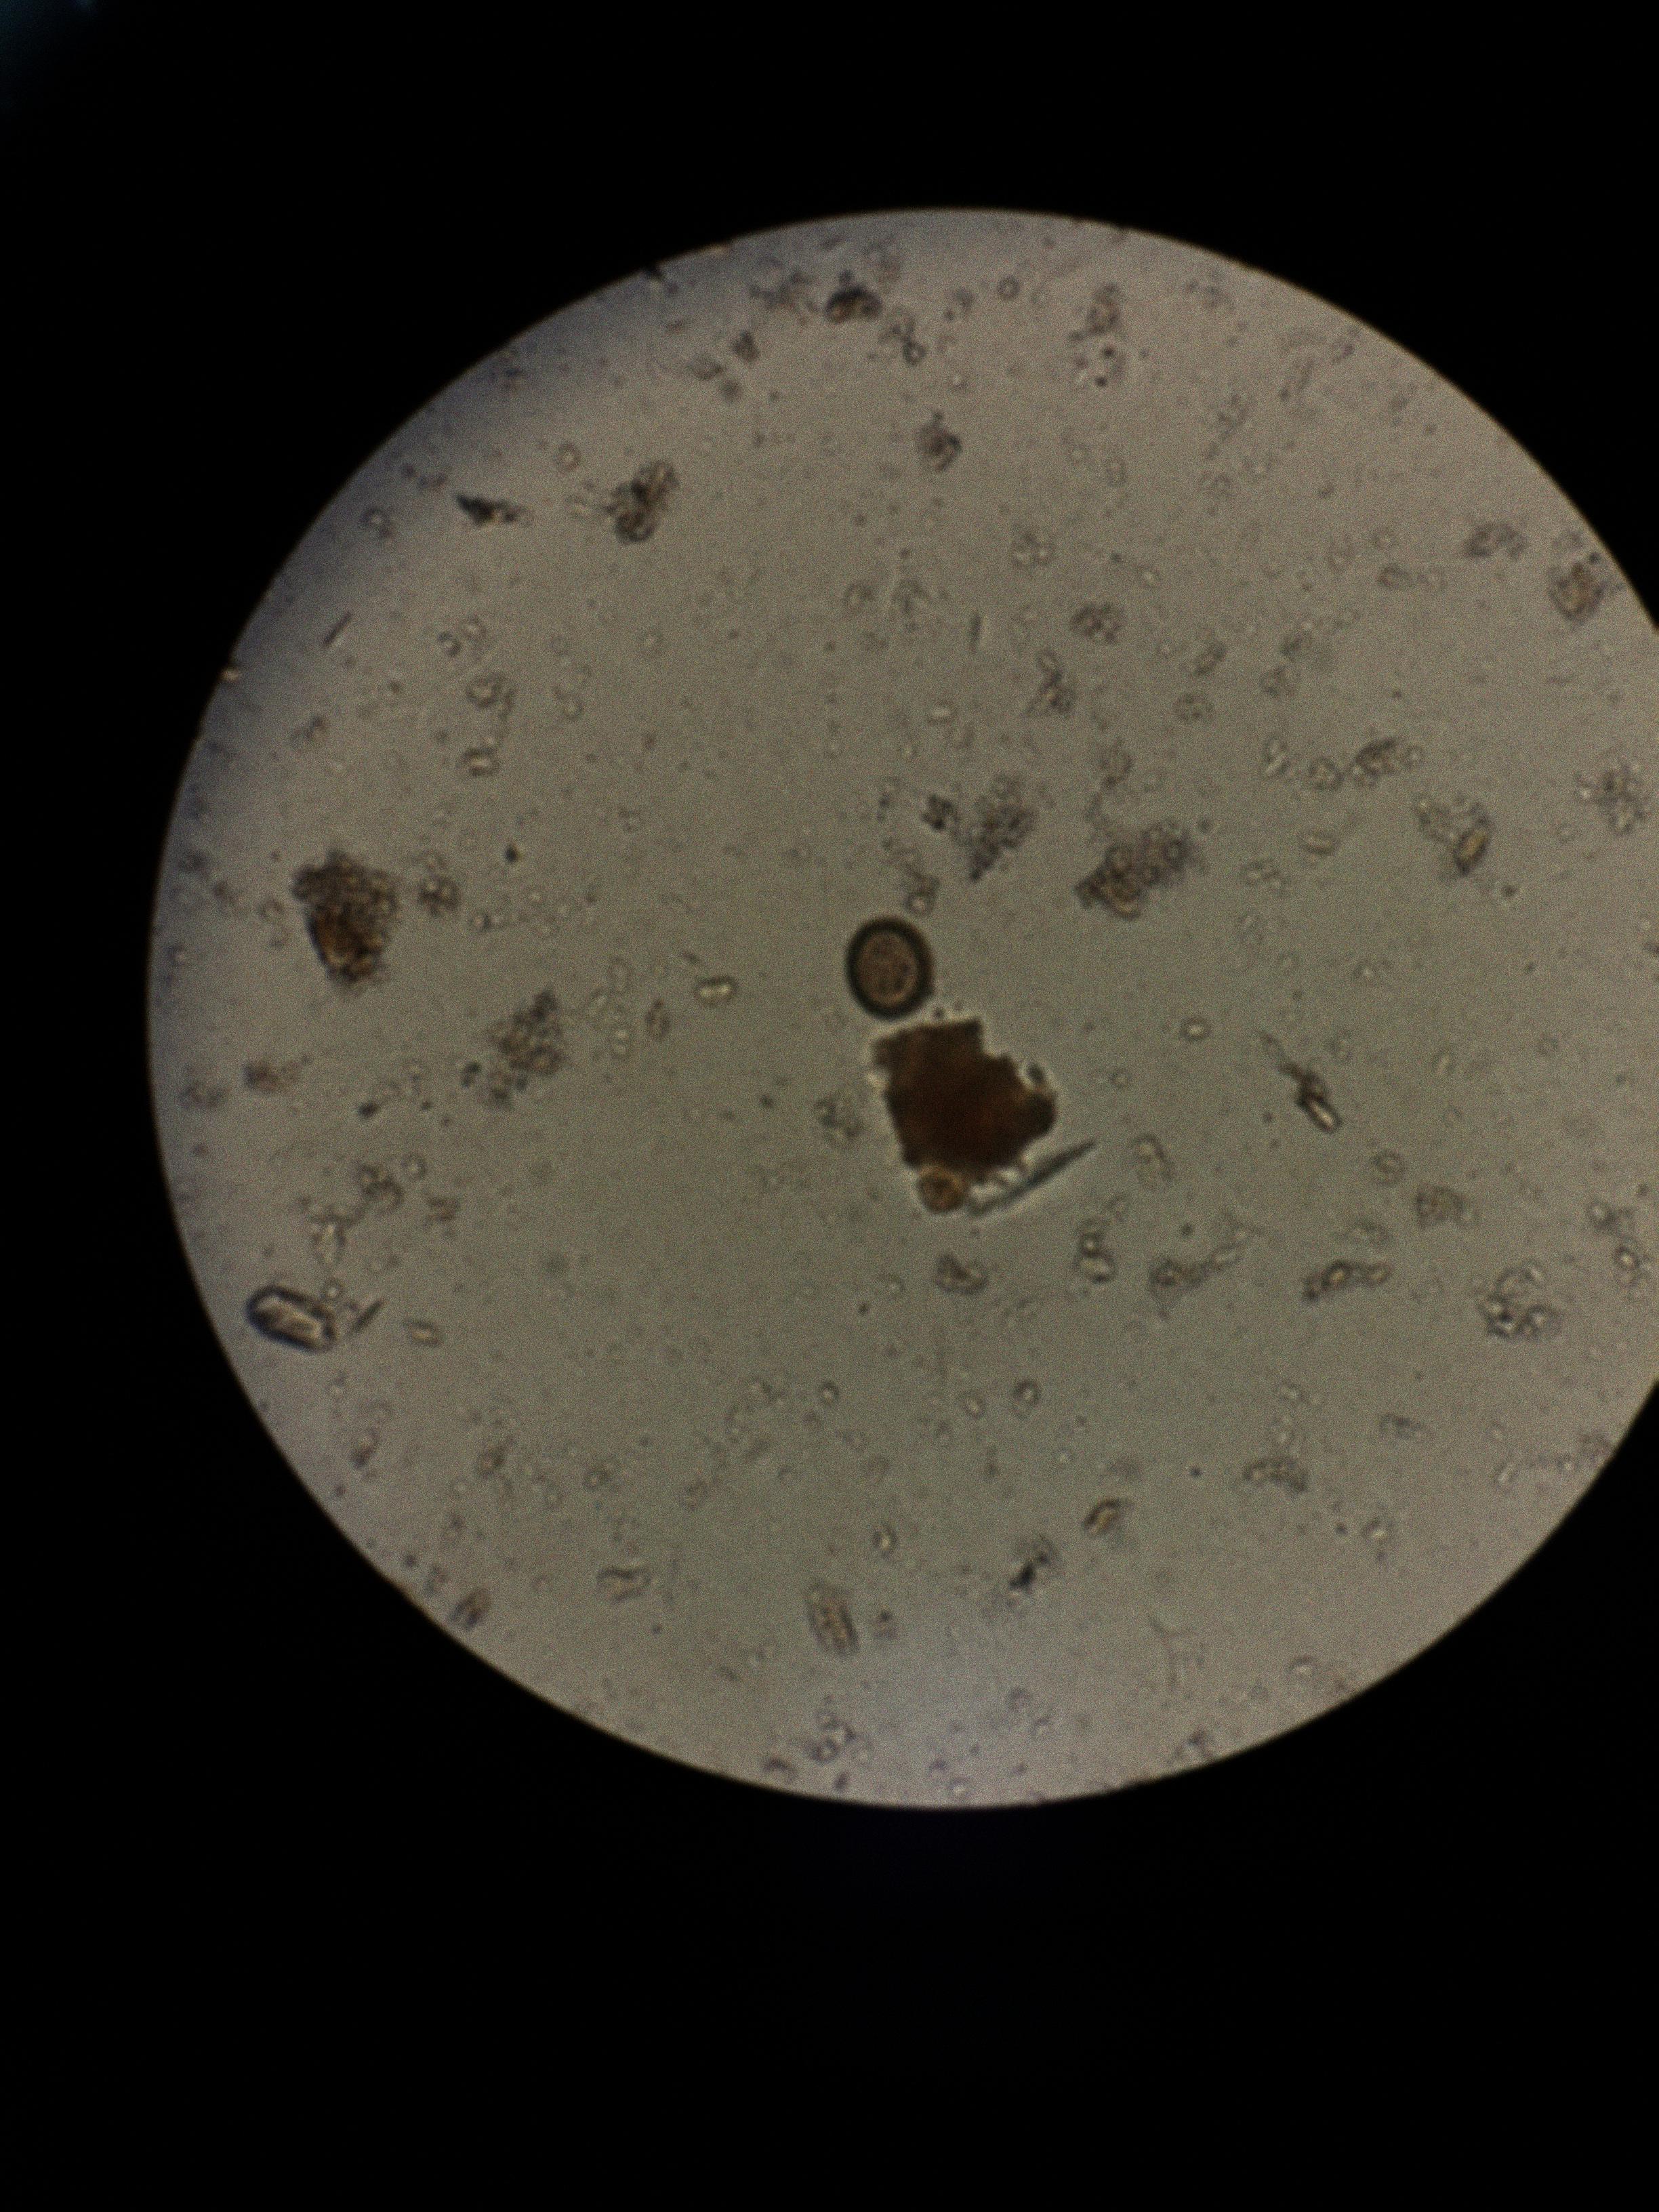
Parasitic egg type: Taenia spp. egg